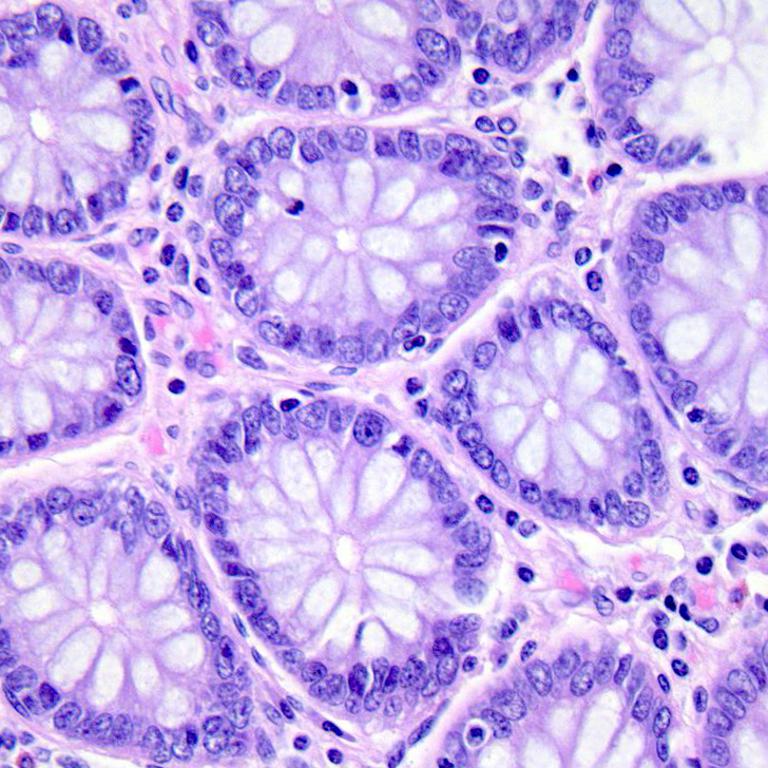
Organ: colon
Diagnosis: benign